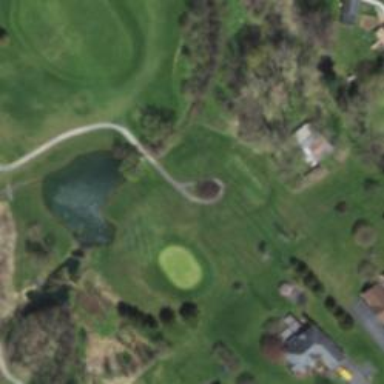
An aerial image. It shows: Grassy area designated as golf tee.